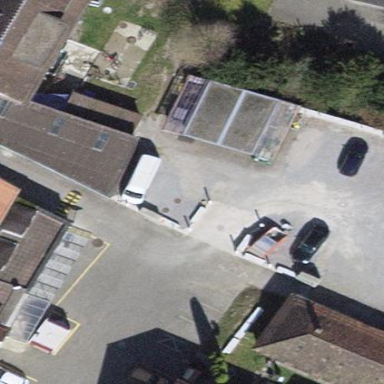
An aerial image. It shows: Parking area with surface.